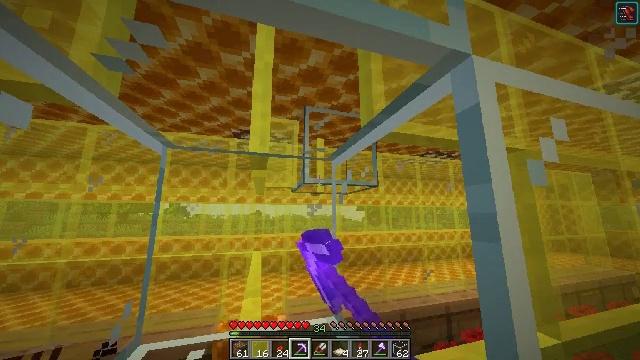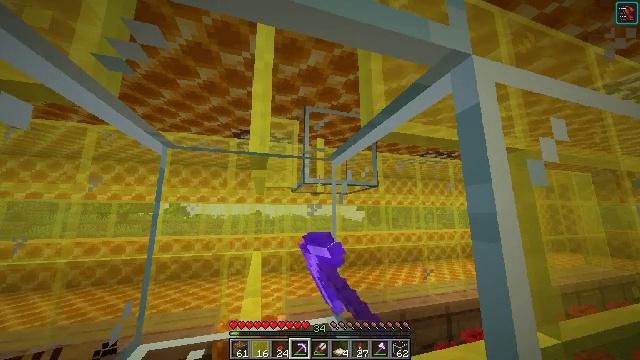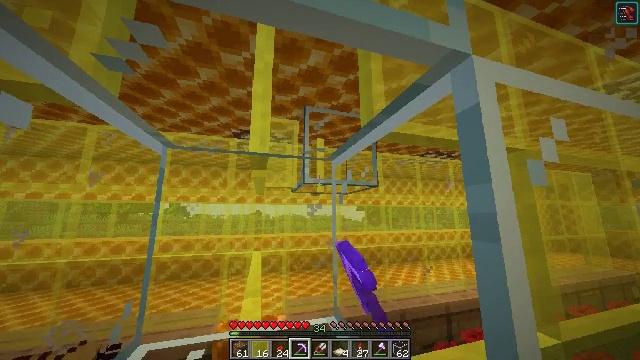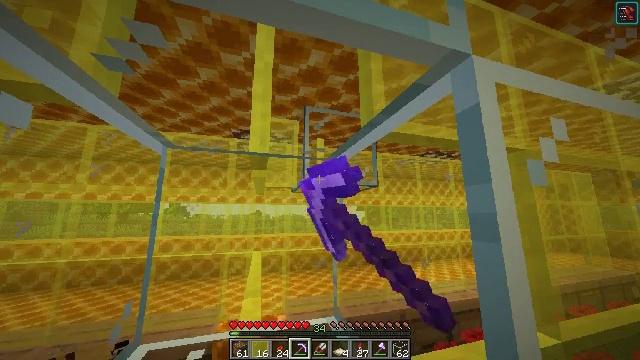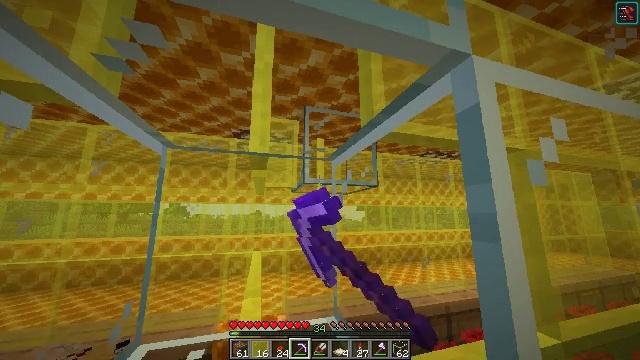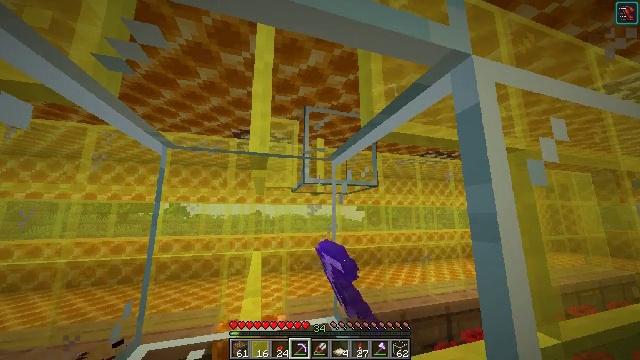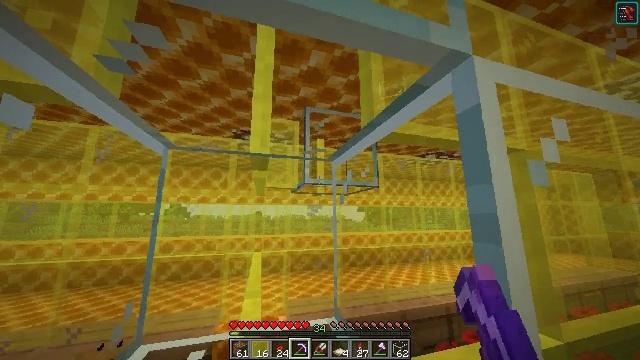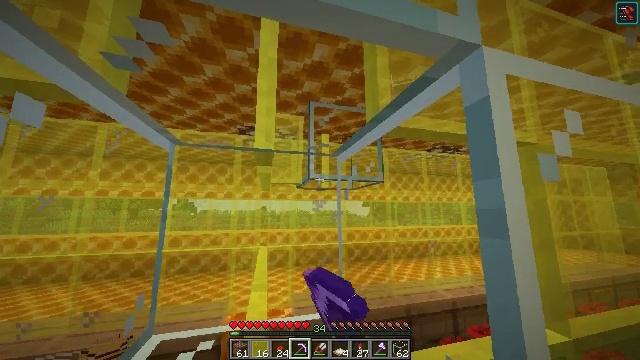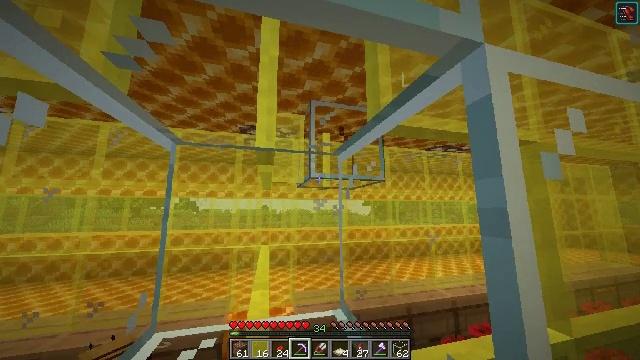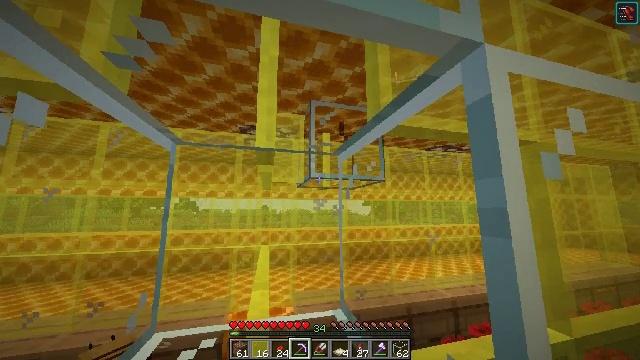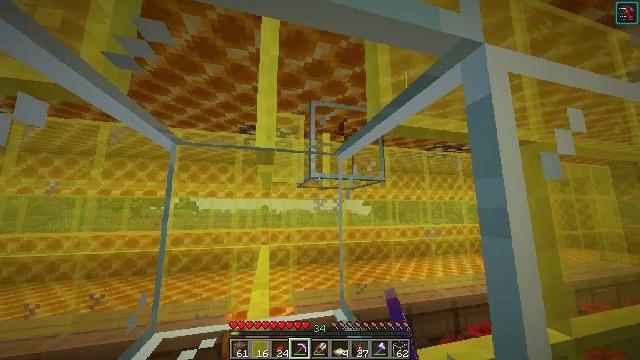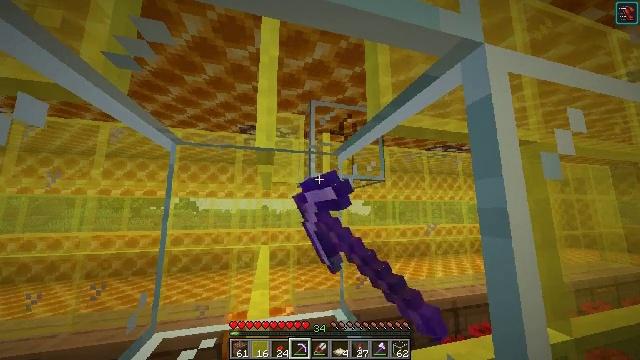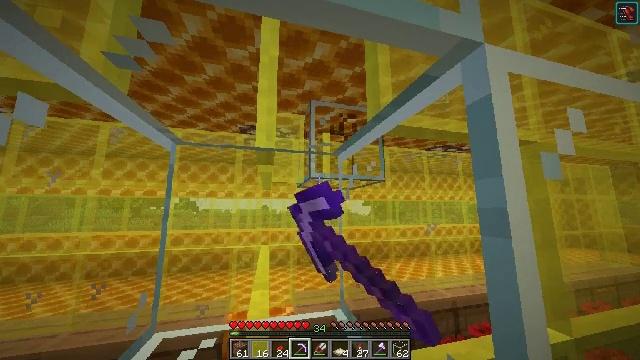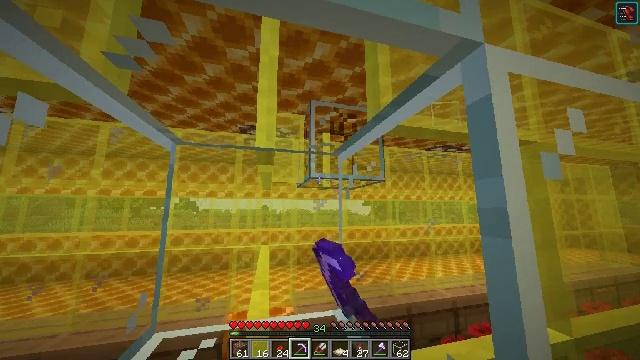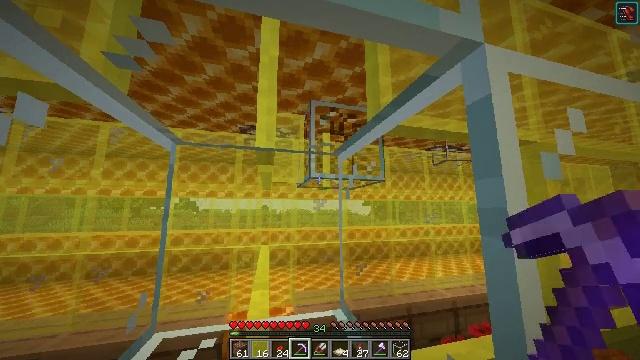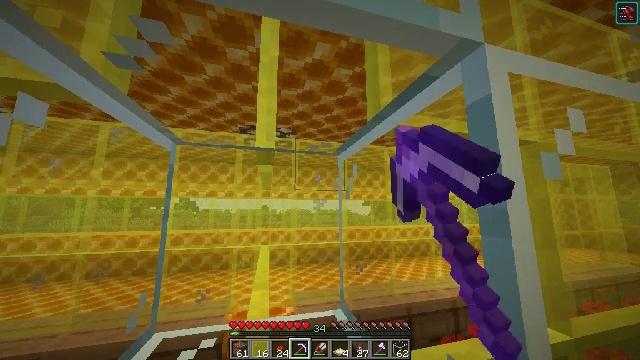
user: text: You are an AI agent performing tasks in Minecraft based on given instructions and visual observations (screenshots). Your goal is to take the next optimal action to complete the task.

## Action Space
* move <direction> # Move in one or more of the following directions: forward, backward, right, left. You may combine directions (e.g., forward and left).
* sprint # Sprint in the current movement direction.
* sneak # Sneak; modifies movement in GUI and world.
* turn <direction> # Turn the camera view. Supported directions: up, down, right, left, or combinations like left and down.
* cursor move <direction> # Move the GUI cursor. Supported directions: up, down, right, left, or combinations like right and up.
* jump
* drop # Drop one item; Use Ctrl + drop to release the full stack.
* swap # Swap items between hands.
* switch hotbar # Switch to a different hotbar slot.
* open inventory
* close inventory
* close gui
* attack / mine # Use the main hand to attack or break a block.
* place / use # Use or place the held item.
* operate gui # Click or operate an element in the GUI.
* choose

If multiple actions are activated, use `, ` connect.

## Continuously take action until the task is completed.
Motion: motion action
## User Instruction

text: Mine the glass to clear the view.
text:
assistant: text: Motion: attack / mine
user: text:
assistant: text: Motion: attack / mine
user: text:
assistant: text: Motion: attack / mine
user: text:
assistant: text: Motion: attack / mine
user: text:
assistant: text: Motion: attack / mine
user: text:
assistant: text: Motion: attack / mine
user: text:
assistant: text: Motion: turn left and down, attack / mine
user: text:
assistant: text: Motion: attack / mine
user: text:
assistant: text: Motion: attack / mine
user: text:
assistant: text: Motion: attack / mine
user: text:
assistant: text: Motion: attack / mine
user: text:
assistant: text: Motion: attack / mine
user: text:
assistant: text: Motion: attack / mine
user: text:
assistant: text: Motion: attack / mine
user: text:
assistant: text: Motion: attack / mine
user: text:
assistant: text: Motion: attack / mine
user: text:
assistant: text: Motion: attack / mine
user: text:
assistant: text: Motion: no_op
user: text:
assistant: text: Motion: no_op
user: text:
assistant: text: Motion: no_op